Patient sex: F
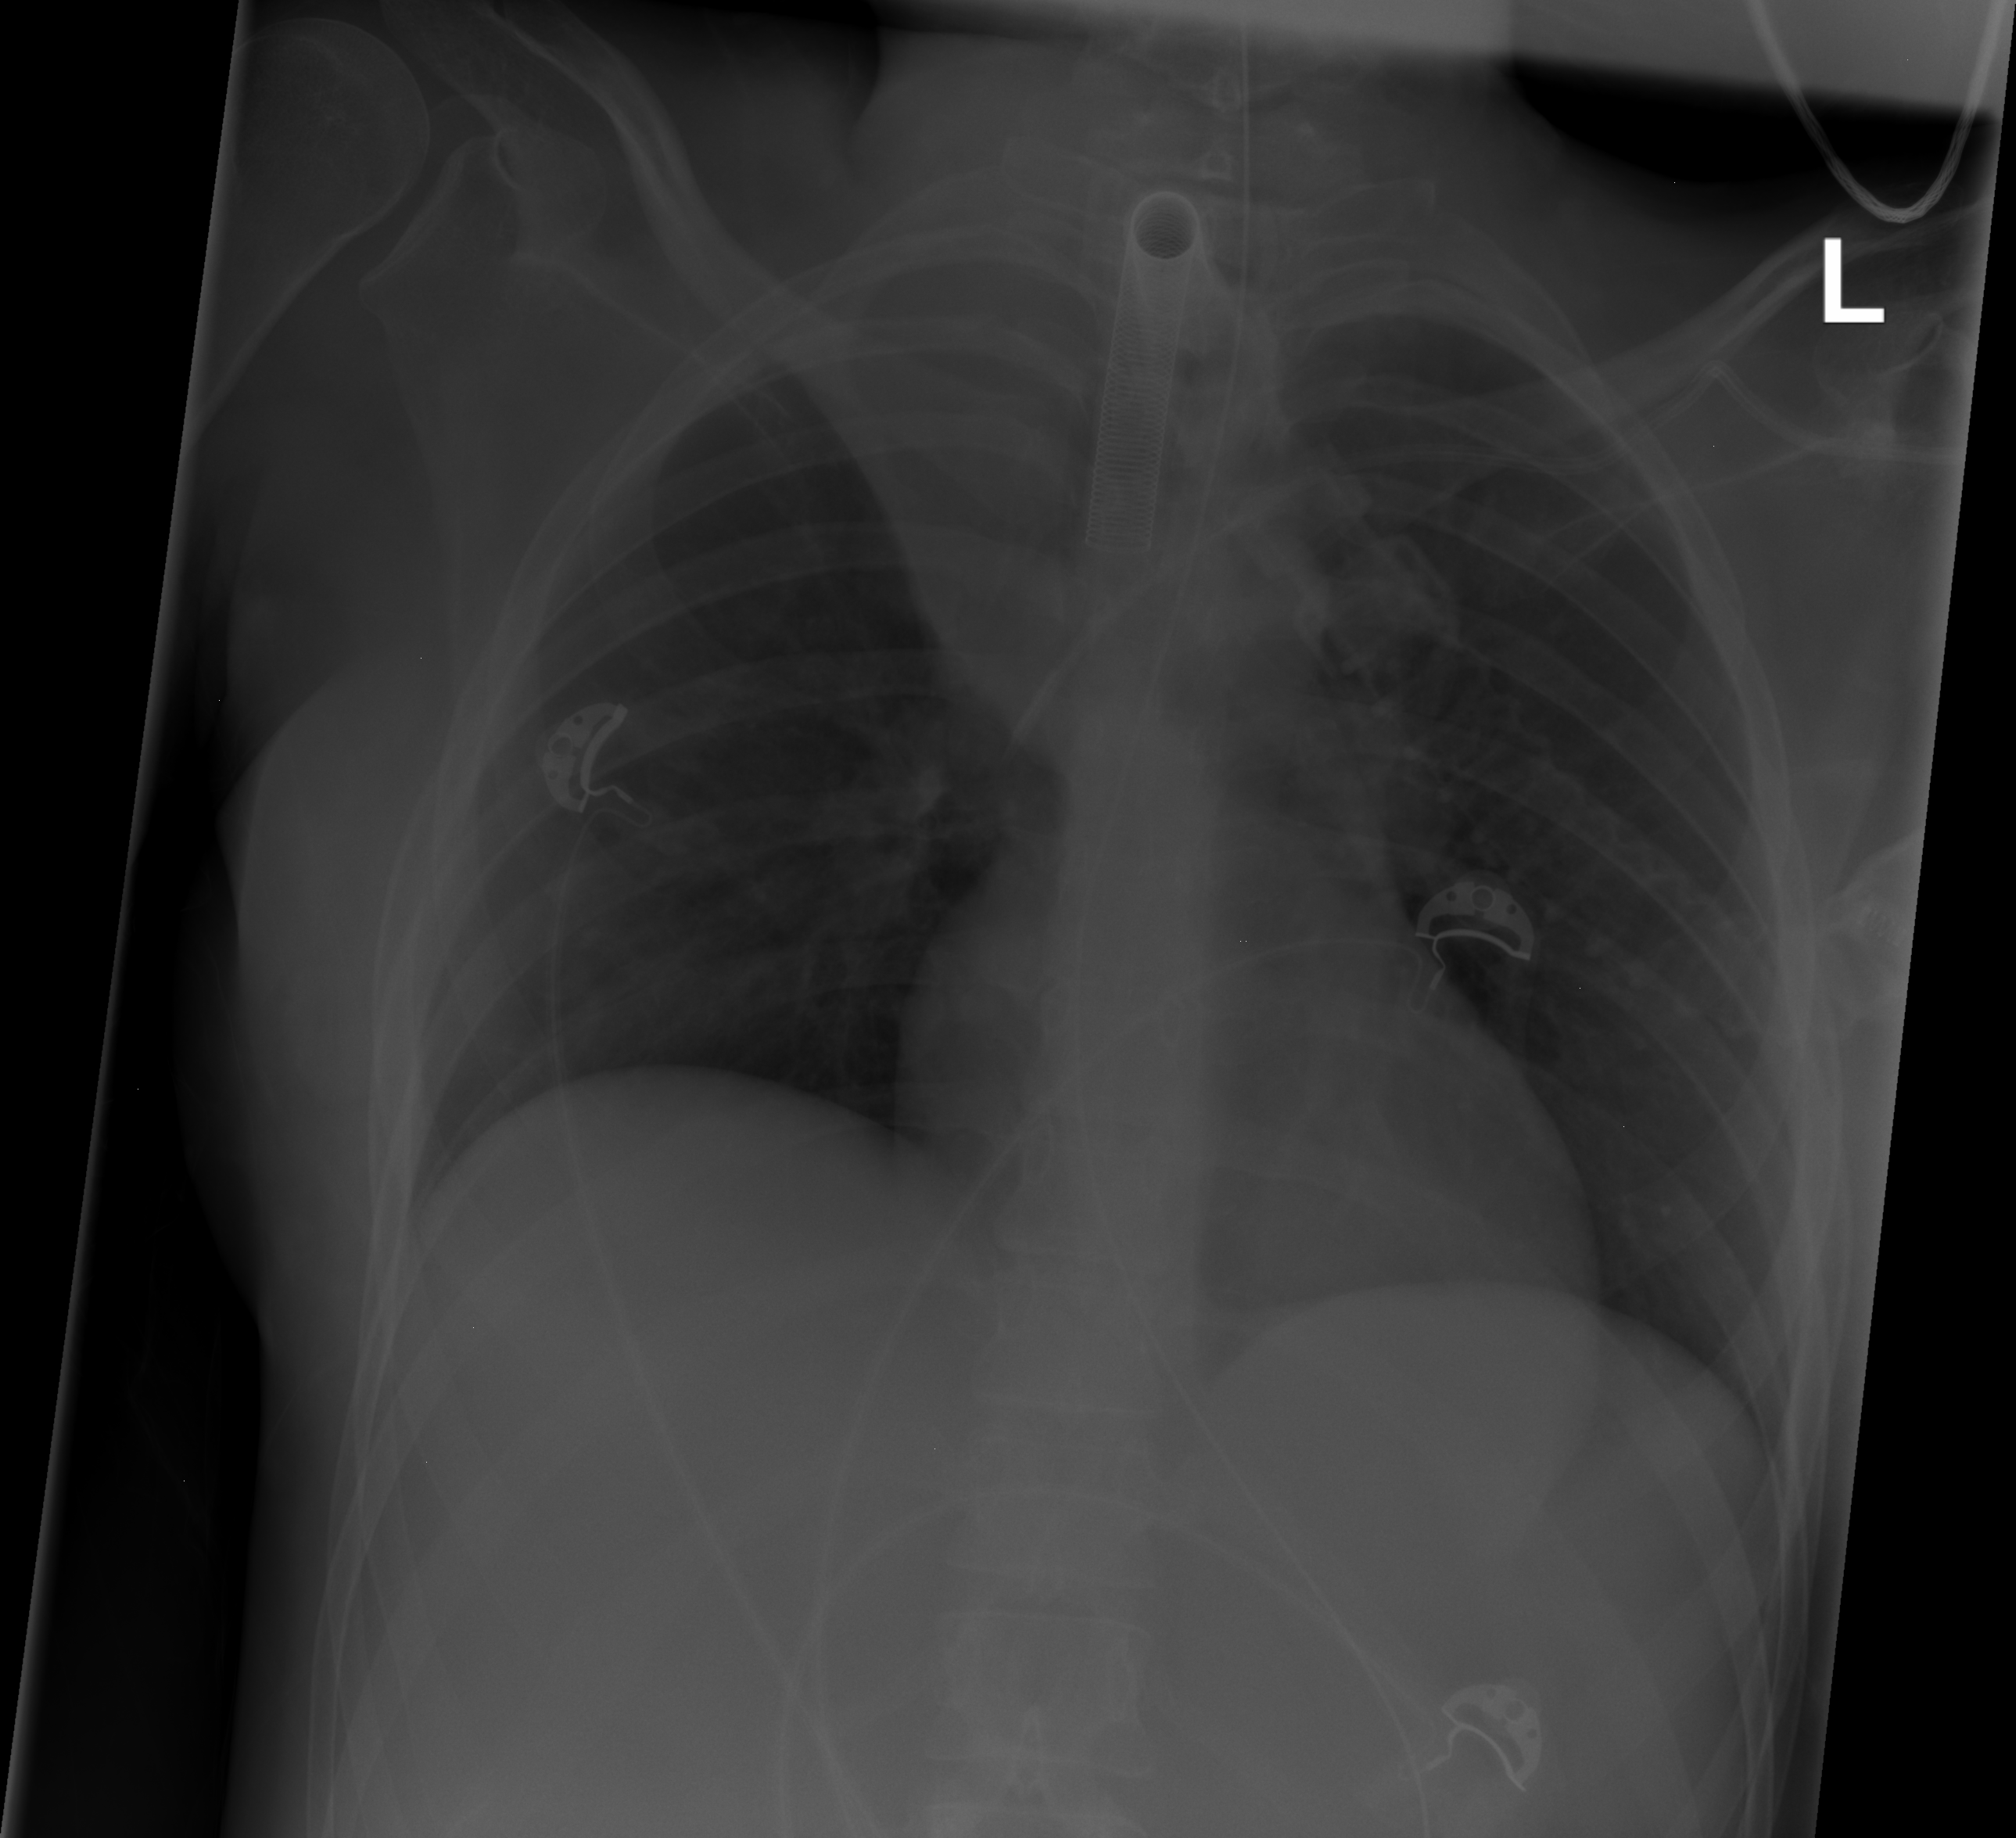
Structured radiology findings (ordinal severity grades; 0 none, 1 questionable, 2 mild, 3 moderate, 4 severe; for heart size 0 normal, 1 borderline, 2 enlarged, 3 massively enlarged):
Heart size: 0
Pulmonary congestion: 0
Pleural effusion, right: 0
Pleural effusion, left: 0
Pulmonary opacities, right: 0
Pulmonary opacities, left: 0
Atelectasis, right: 2
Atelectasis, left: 0